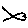
Label: fish